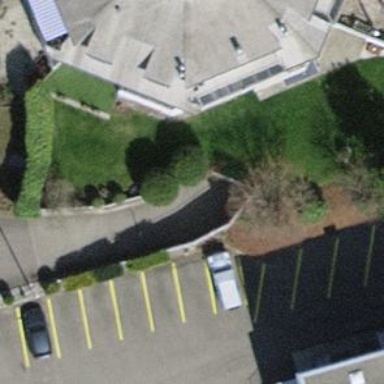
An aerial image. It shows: Parking entrance.